Question: In BlackBerry (OS 6+), I need to have a layout like in the image below. But so far I have not been able to get the red-circled part right.
I used a 'HorizontalFieldManager' and added the 'BasicEditField' and two 'ButtonFields' to it. But then only the 'BasicEditField' is visible on-screen and the two buttons get pushed out of the screen (but still they are focusable, although not visible).
So any ideas anyone? Any help greatly appreciated!
The image (what I'm trying to do is circled in red):

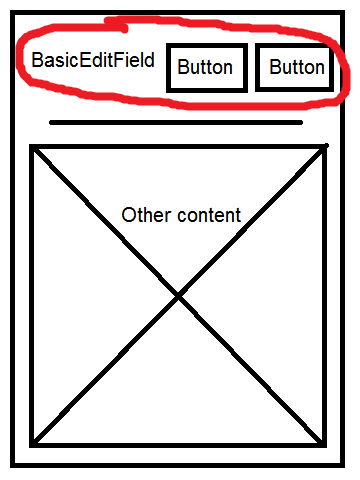
Answer: Try this it is working.
'''
HorizontalFieldManager manager = new HorizontalFieldManager(USE_ALL_WIDTH);
BasicEditField editField = new BasicEditField("Test", ""){
protected void layout(int width, int height) {
super.layout(width, height);
setExtent(140, getPreferredHeight());
}
};
manager.add(editField);
manager.add(new ButtonField("button1"));
manager.add(new ButtonField("button2"));
add(manager);
'''
In above setExtent(width,height) method set the width according to your need.